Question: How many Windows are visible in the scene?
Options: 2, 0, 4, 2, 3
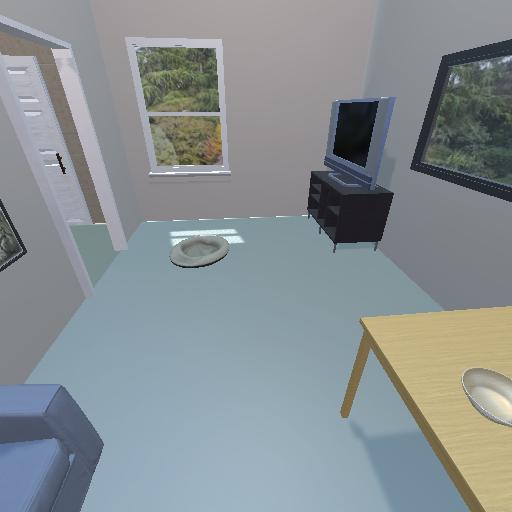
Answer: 2